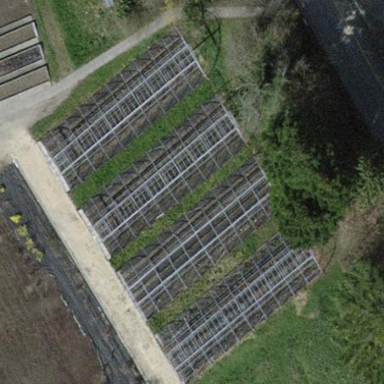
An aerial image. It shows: Greenhouse.